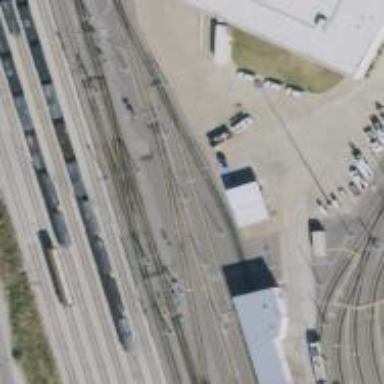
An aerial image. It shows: Light rail service yard with electrified contact lines.